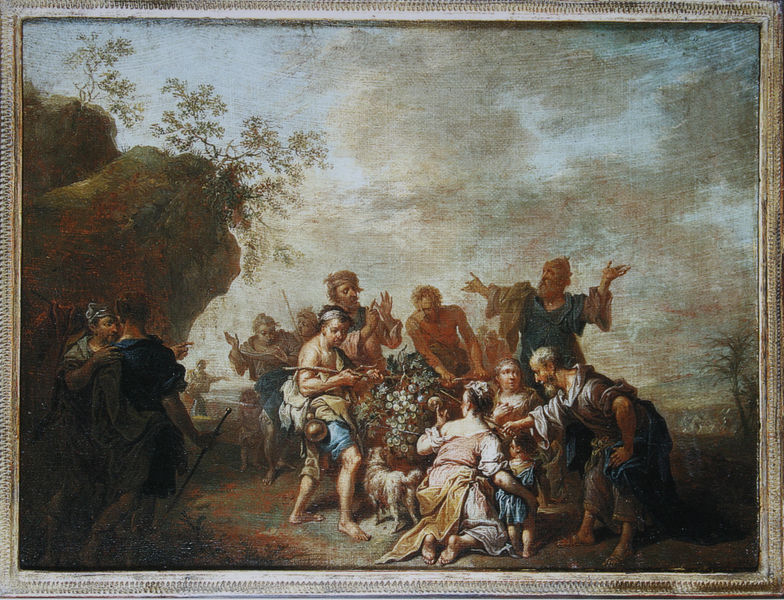
Titel: Die Kundschafter mit der Traube aus dem Lande Kanaan
Künstler: Johann Conrad Seekatz
Standort: Mainz
Institution: Landesmuseum
Schlagwörter: baum, berg, blau, dunkel, felsen, gemälde, gruppe, himmel, kampf, laub, mann, meer, nackt, schatten, wasser, weiß, wolken, bäume, frauen, gelb, landschaft, menschen, sand, äste, abend, braun, finger, frau, grau, hell, hintergrund, kleid, kreide, licht, männer, pastell, schwarz, strasse, szene, vordergrund, blick, gras, hund, rot, tier, tiere, weg, wiese, wolke, leute, malerei, alt, bart, jung, arme, barock, bibel, halten, kleidung, rahmen, stehen, stein, steine, tragen, öl, ast, erde, feld, natur, strauch, busch, pastos, pfad, boden, stoff, kind, klassizismus, personen, pflanzen, renaissance, rokoko, rosa, arbeit, kinder, stock, frucht, früchte, trauben, fell, hündchen, füße, stab, ernte, fels, herbst, idylle, pause, rast, romantik, ölgemälde, historienbild, wein, palme, knie, alter, wandern, barfuß, kniee, knien, treffen, beutel, weintrauben, antik, bacchus, wanderer, pan, toff, personengruppe, traube, deuten, blaue hose, hirten, lese, weinlese, olivenbaum, schellen, gelobtes land, trinkflasche, tuhcs, kundschafter, numeri